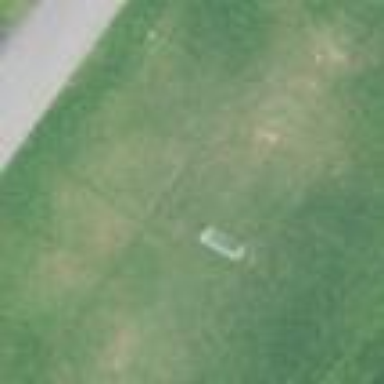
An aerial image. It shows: Soccer pitch with grass surface for leisure land.